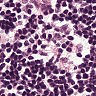
Metastatic tissue present: no